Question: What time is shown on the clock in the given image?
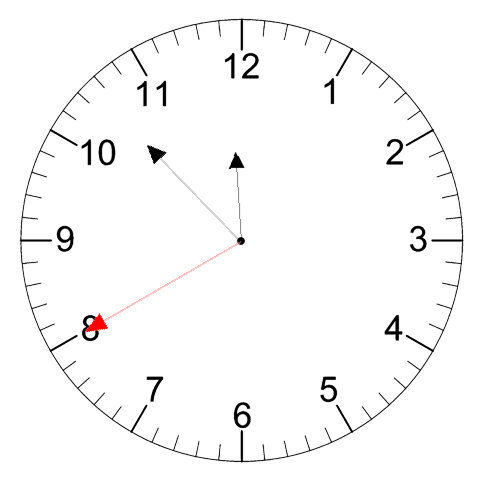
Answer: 11:52:40